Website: home-depot
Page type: review-order
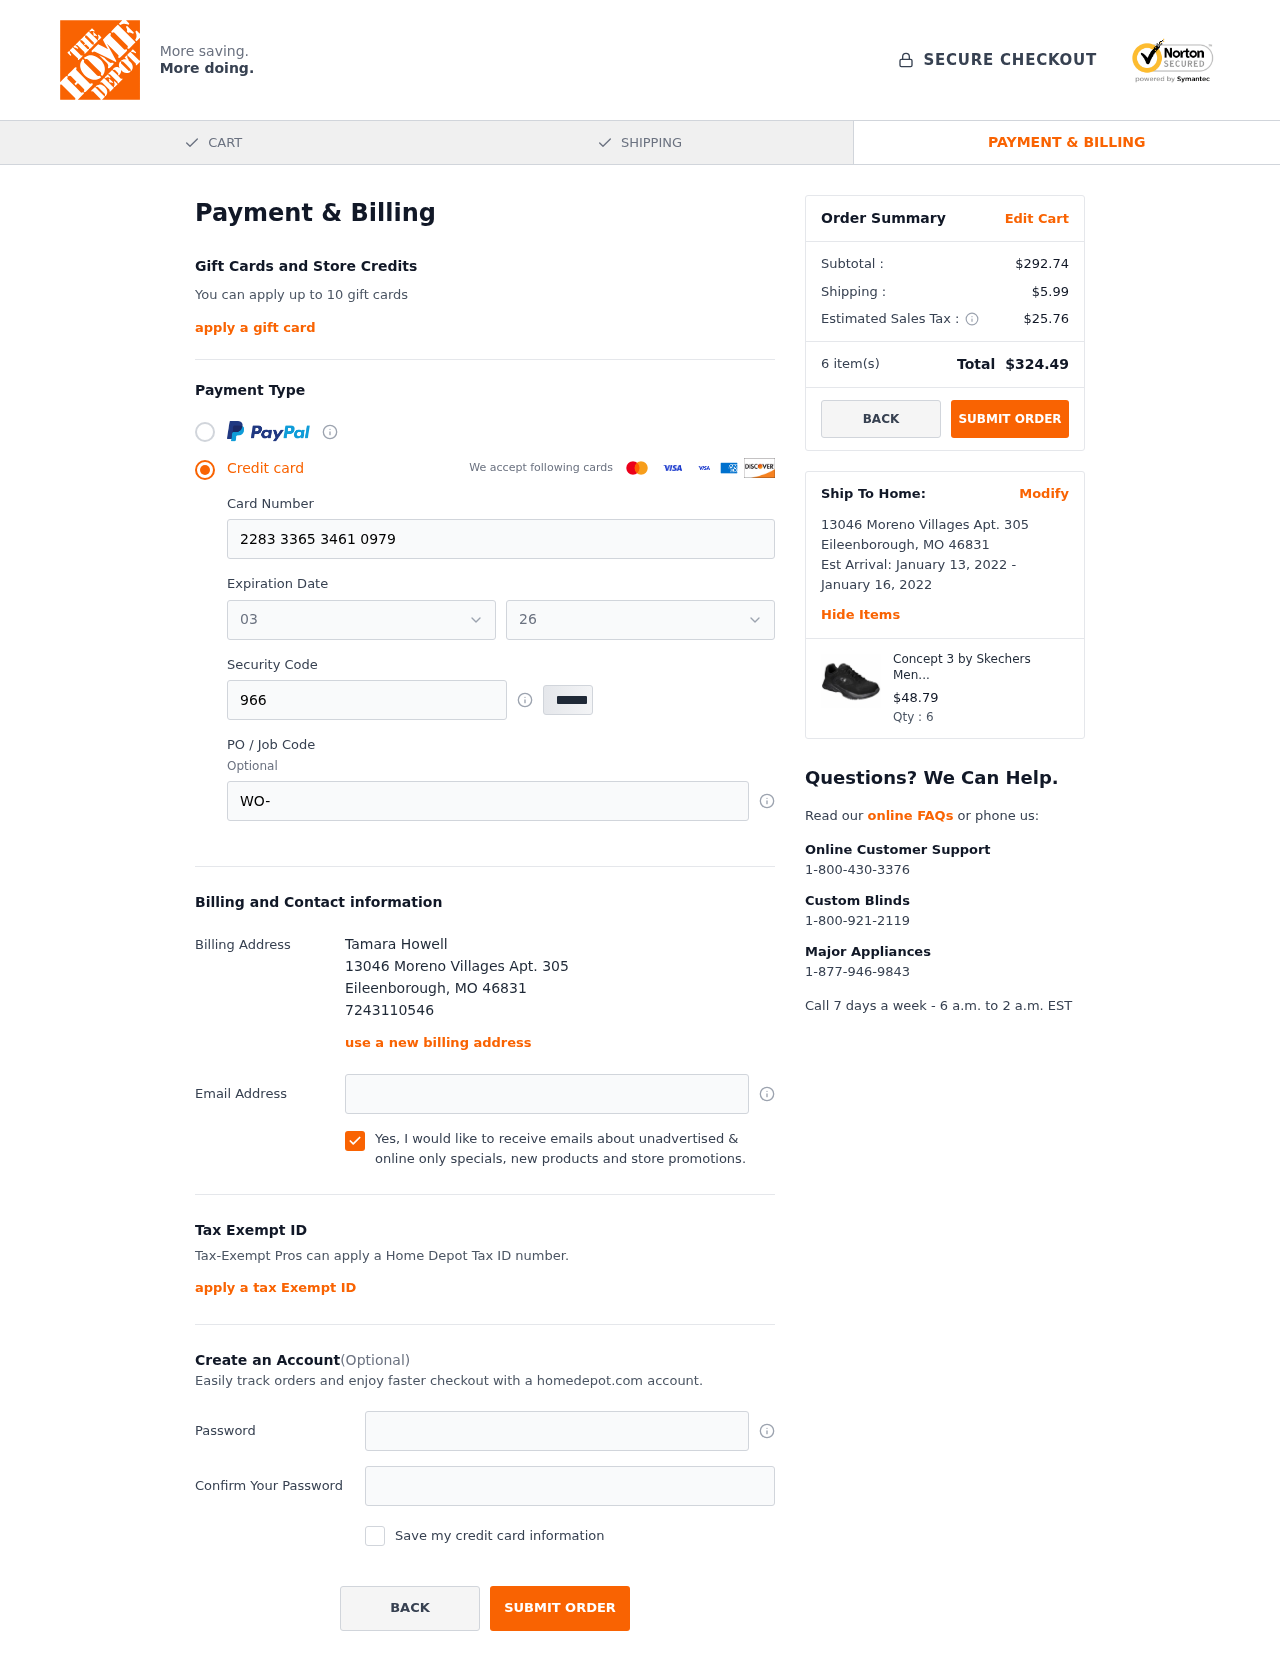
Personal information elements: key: PII_CARD_EXPIRY_MONTH
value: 03
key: PII_CARD_EXPIRY_YEAR
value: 26
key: PII_CITY
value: Eileenborough
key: PII_FULLNAME
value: Tamara Howell
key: PII_PHONE
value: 7243110546
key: PII_POSTCODE
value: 46831
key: PII_STATE_ABBR
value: MO
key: PII_STREET
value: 13046 Moreno Villages Apt. 305
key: PII_CARD_NUMBER
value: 2283 3365 3461 0979
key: PII_CARD_CVV
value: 966
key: PII_JOB_CODE
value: WO-285546
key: PII_EMAIL
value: tamara.howell@hotmail.com
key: PII_POSTCODE_FULL
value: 46831
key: PII_POSTCODE_NUMERIC
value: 46831
Product elements: key: PRODUCT1_NAME
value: Concept 3 by Skechers Men's Arizin Lace-up Sneaker,Black,10.5 Medium US
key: PRODUCT1_PRICE
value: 48.79
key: PRODUCT1_QUANTITY
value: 6
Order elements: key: ORDER_SUBTOTAL
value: $292.74
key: ORDER_SHIPPING_COST
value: $5.99
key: ORDER_TAX
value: $25.76
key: ORDER_NUM_ITEMS
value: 6
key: ORDER_TOTAL
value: $324.49
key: ORDER_SHIPPING_DATE
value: January 13, 2022
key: ORDER_DELIVERY_DATE
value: January 16, 2022